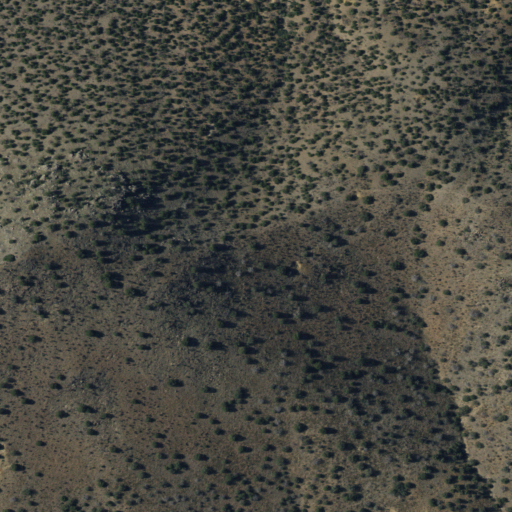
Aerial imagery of mountain in New Mexico named El Cerro della Cosena containing shrub and evergreen forest